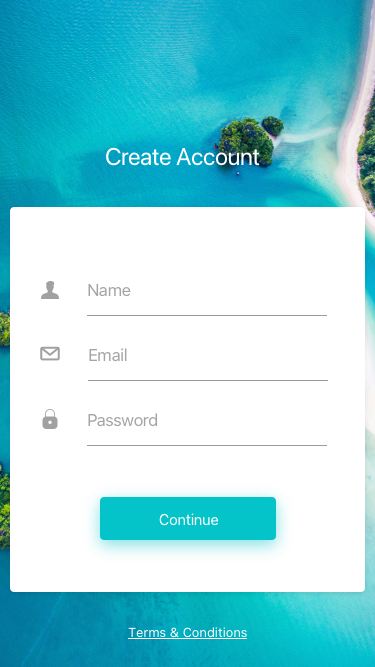
Text in this UI design:
Terms & Conditions
Continue
Name
Email
Password
Create Account